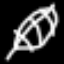
Label: leaf